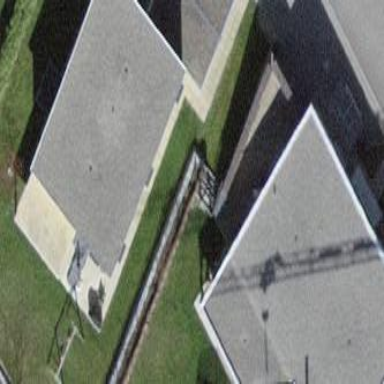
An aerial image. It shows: Building.